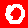
Digit: 0